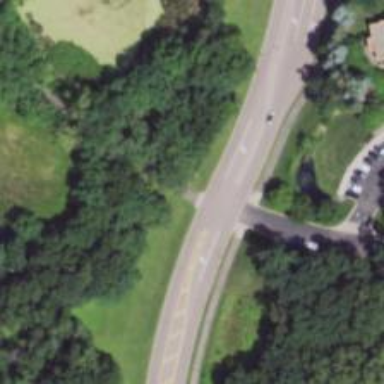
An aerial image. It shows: Asphalt cycleway with unmarked crossing.